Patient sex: M
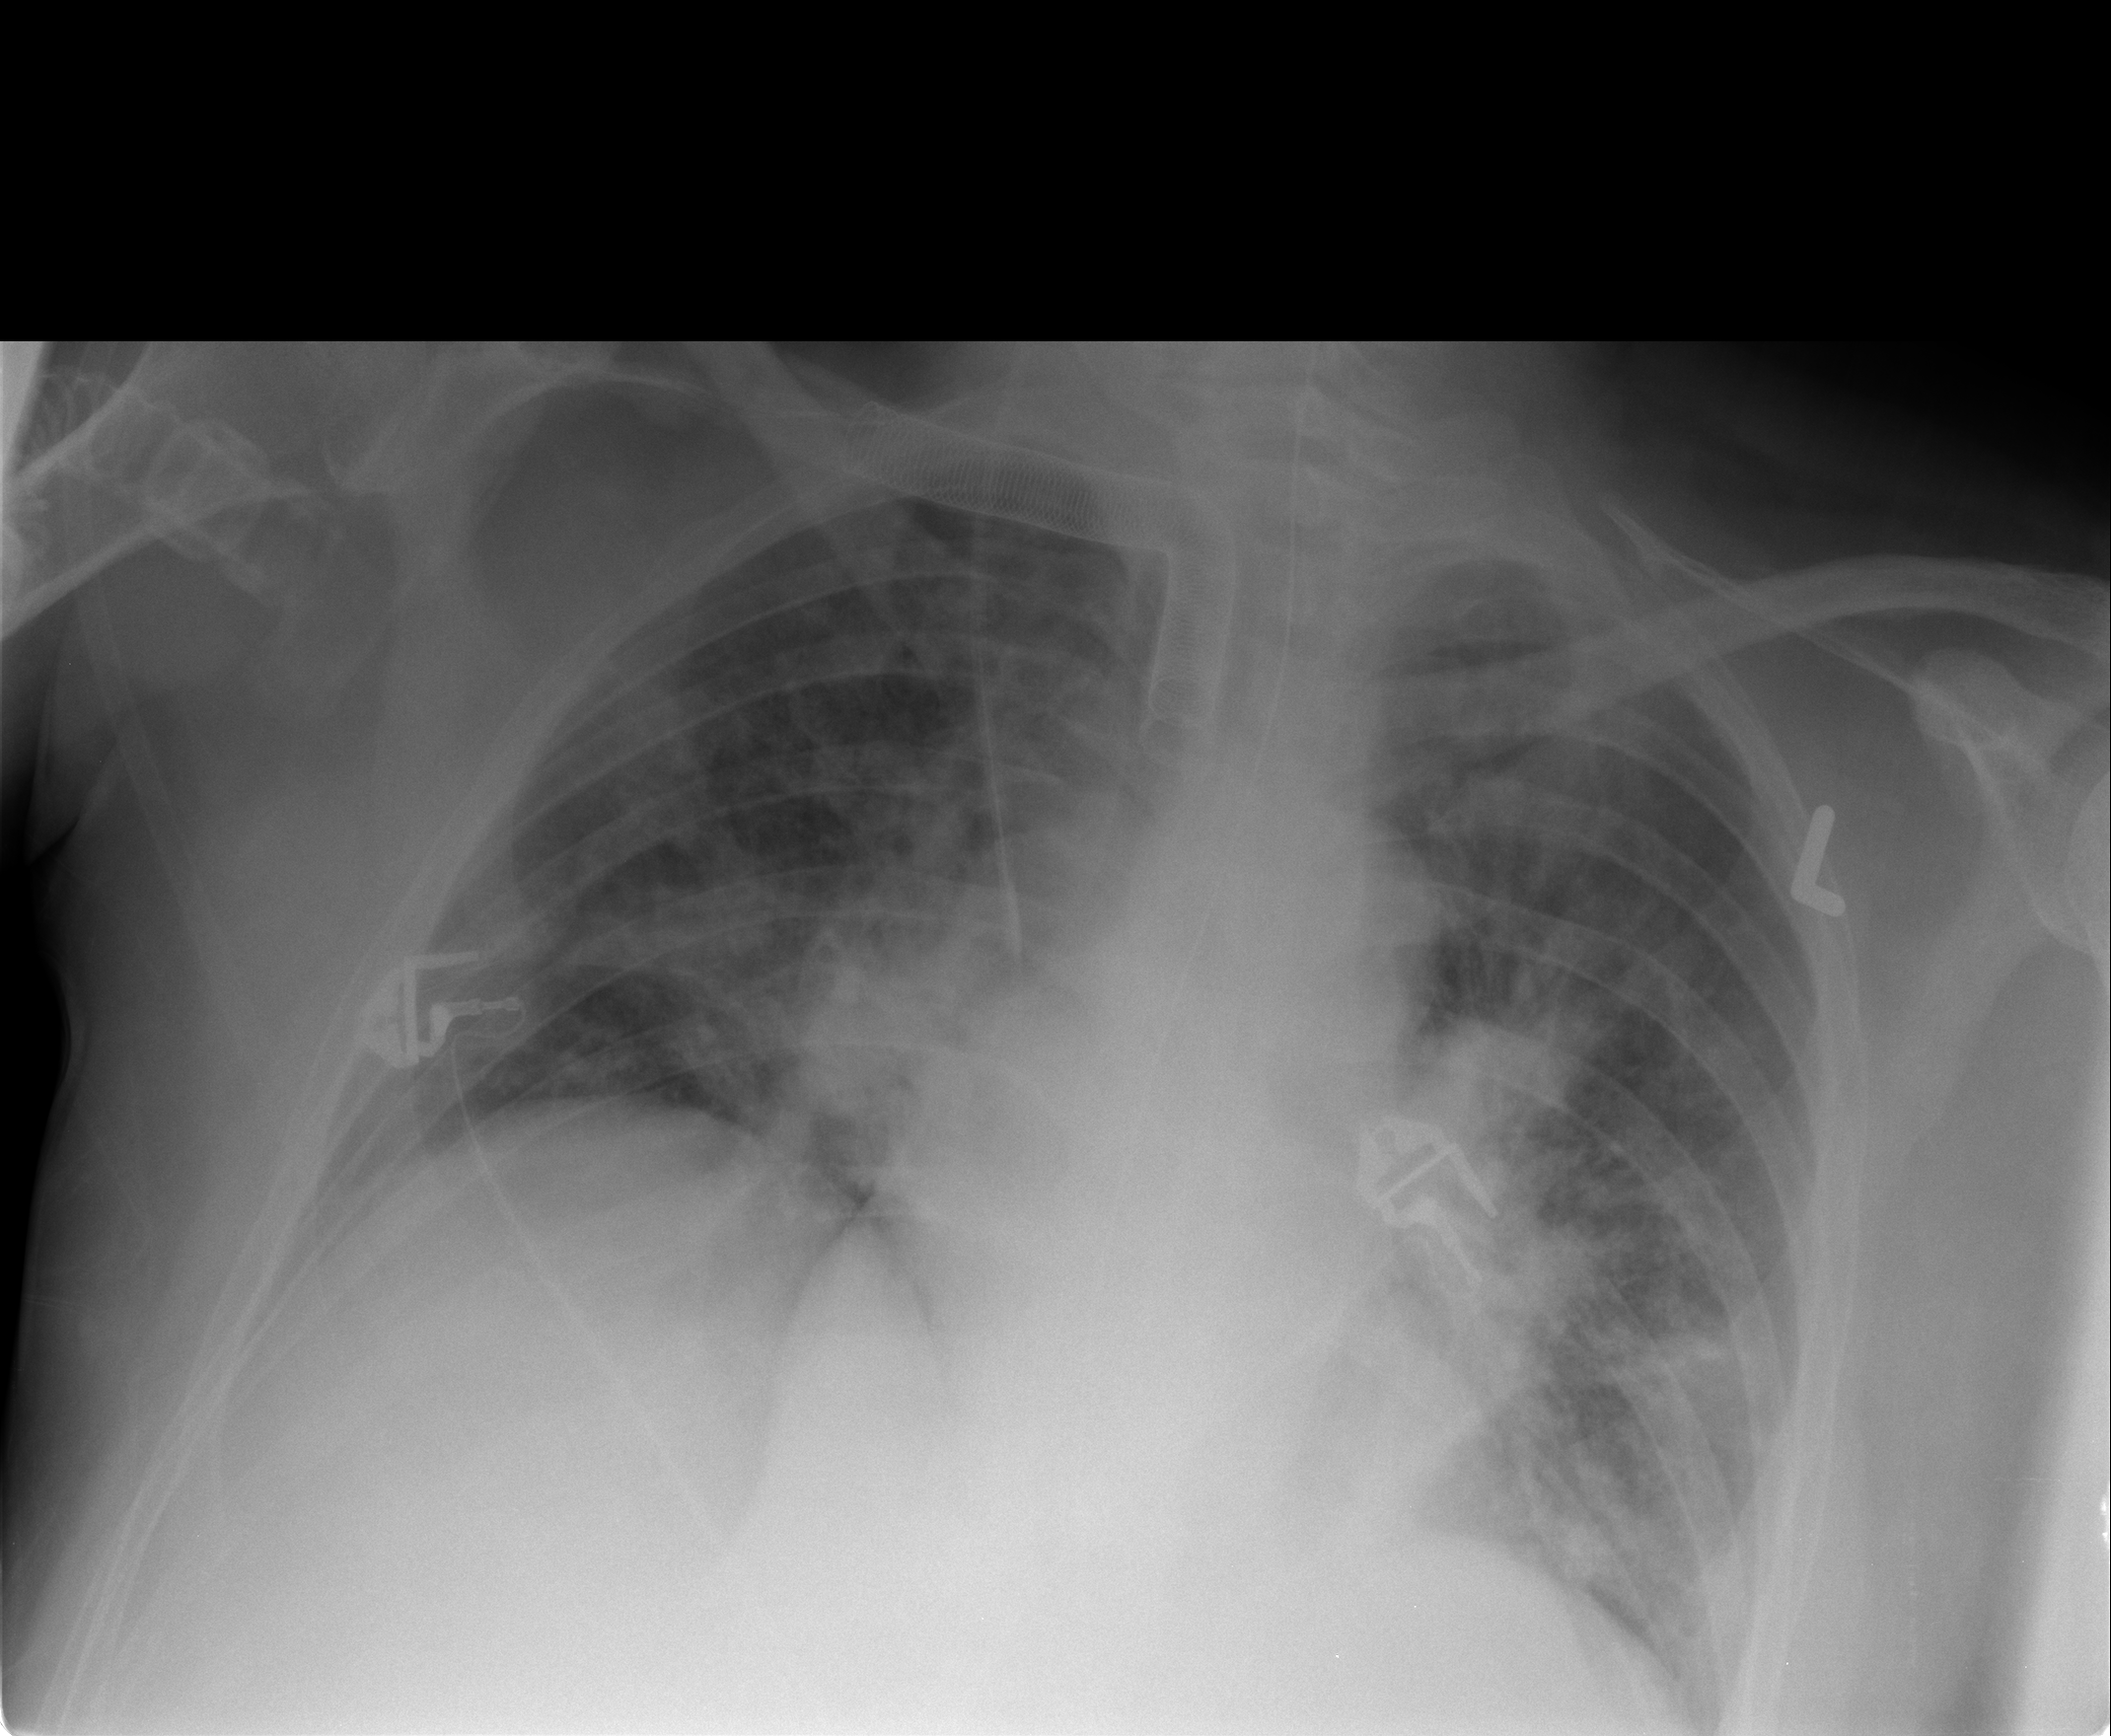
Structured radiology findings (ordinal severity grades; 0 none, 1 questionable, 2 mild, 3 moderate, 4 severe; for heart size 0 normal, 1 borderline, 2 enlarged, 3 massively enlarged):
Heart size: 0
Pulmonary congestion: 3
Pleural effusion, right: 0
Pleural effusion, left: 0
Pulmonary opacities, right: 2
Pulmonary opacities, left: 3
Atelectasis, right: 2
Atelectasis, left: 2